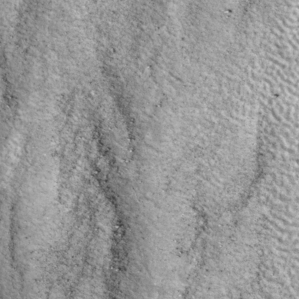
Label: non_frost